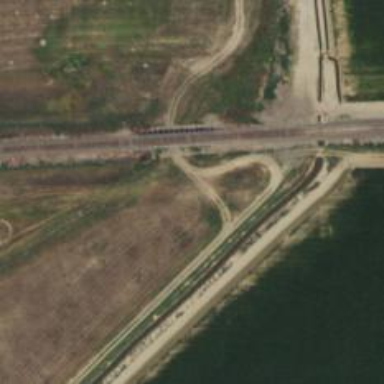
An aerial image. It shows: Bridge over railway line.